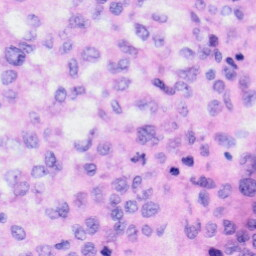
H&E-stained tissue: Liver